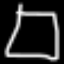
Label: square